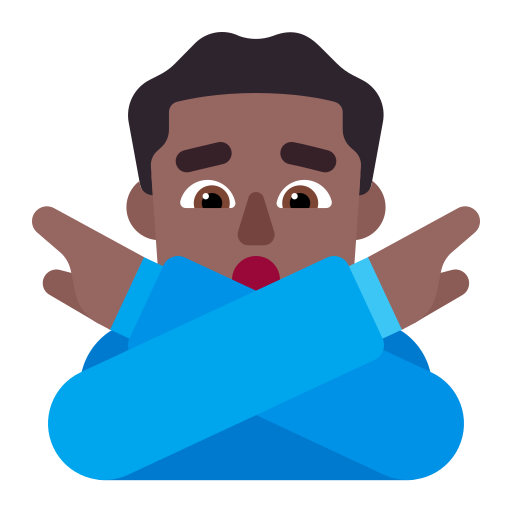
man gesturing no flat  dark